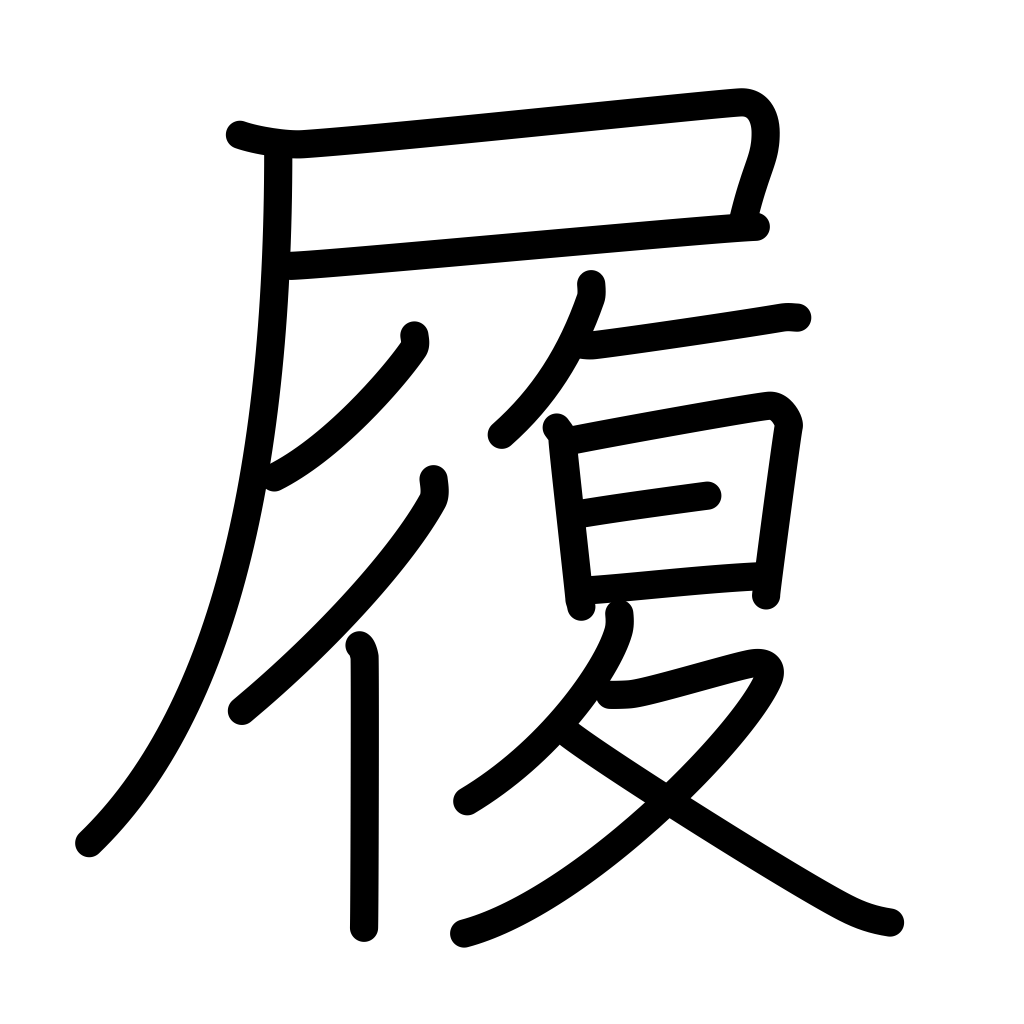
Meaning: perform, complete, footgear, shoes, boots